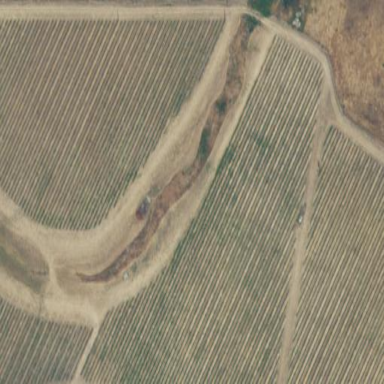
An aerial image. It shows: Vineyard with grape crops.